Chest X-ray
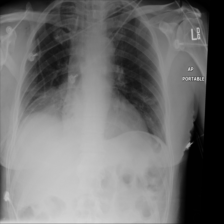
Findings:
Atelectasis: positive
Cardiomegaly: negative
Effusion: negative
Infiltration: negative
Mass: negative
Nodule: negative
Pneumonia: negative
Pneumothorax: positive
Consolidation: negative
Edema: negative
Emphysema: negative
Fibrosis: negative
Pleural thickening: negative
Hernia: negative